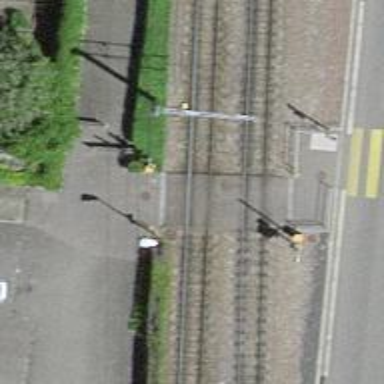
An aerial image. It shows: Railway crossing with full barriers and lights.